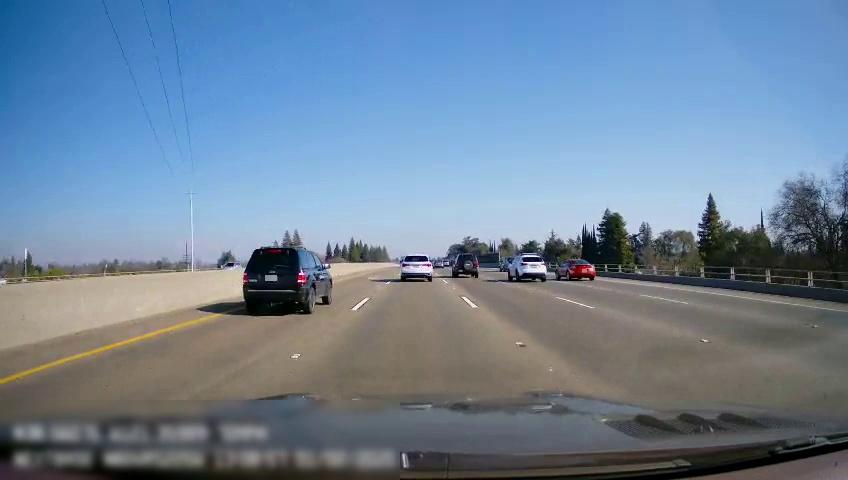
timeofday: Day
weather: Sunny
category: Drivable Space
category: Vehicles | Car
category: Vehicles | Car
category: Vehicles | SUV
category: Vehicles | SUV
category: Vehicles | SUV
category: Vehicles | Car
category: Vehicles | Car
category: Vehicles | SUV
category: Lanes | Alternate Lane
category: Lanes | Current Lane
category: Lanes | Current Lane
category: Lanes | Alternate Lane
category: Lanes | Alternate Lane
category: Lanes | Alternate Lane